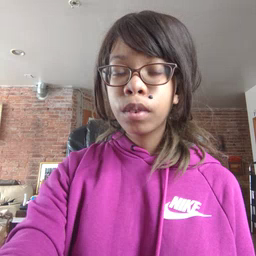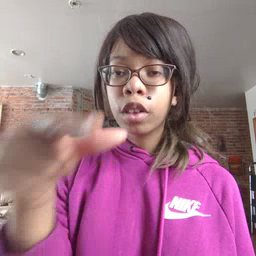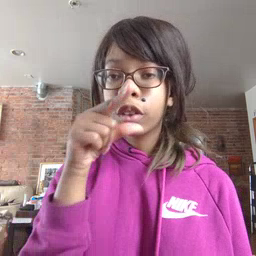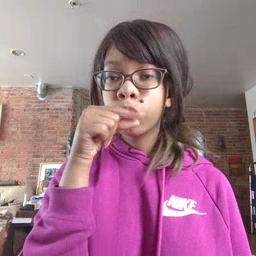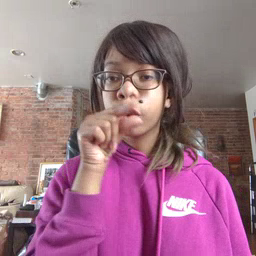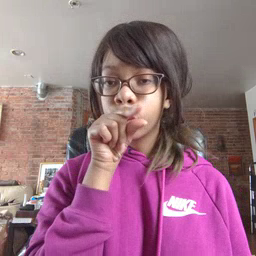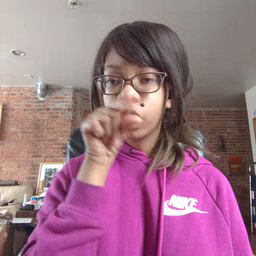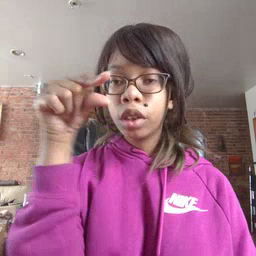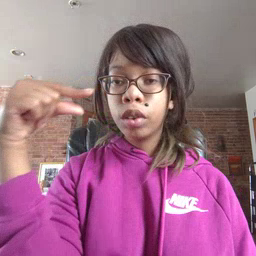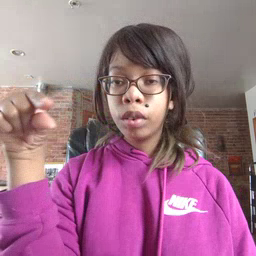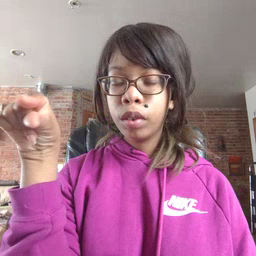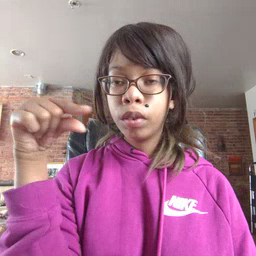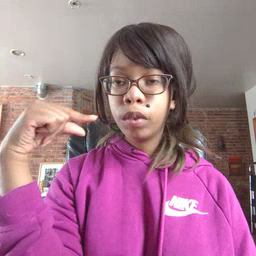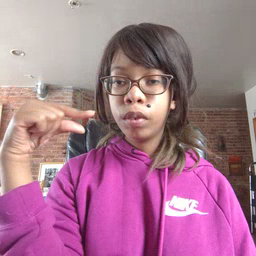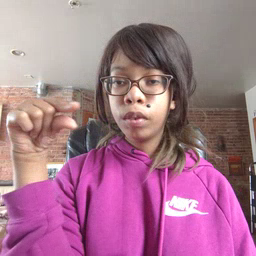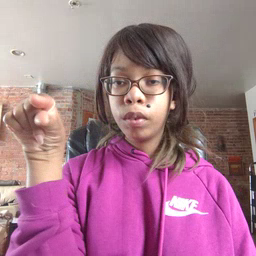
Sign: goose